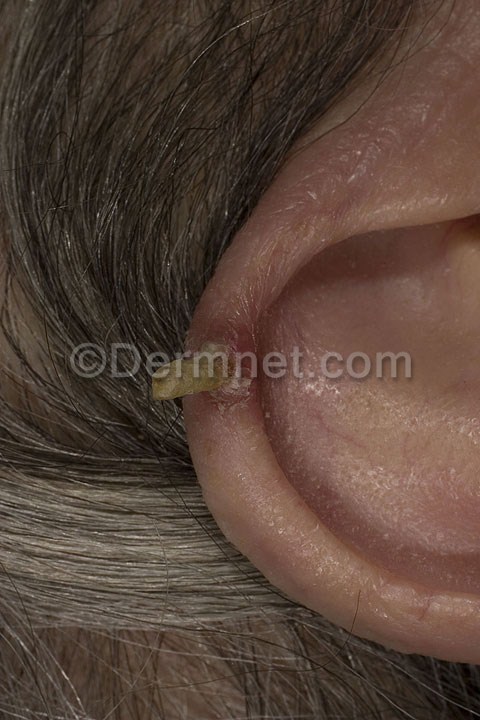
Disease: Actinic Keratosis Basal Cell Carcinoma and other Malignant Lesions